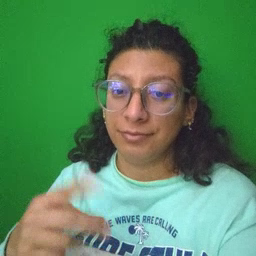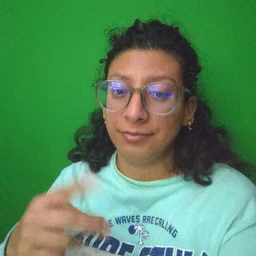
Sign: sticky